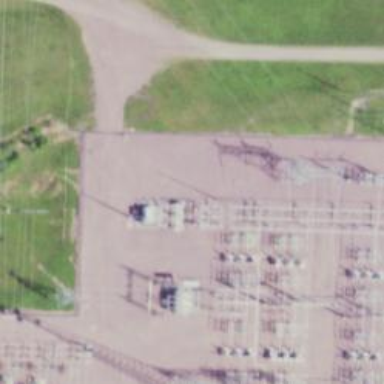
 serving as tower to safeguard against lightning strikes."